Question: I am trying to send extra header in XHR request (init with $resource).Following is my config
'''
var app = angular.module('app',['angularMoment']).
run(function ($rootScope,$location,$route, $timeout, $http) {
var token = localStorage.getItem("userToken");
$http.defaults.headers.common.token = token;
}
'''
I am changing hash params (eg. after login process) to navigate in app. So when I am sending any XHR request after login process (wihout mannual reload), it's sending (request header) as . But when I reload my page manually it's working fine (i.e sending token as header). Also I tried with '$route.reload()' but it's not working.
Please suggest how can I get rid of this issue.
Thanks
After trying with follwing code :
'''
app.factory('tokenInterceptorService', ['$q', '$location', function ($q, $location) {
var tokenInterceptor = {};
var request = function (config) {
config.headers = config.headers || {};
var token = localStorage.getItem("userToken");
config.headers.token = token;
return config;
}
// if response errors with 401 redirect to lgoin
var response = function (rejection) {
if (rejection.status === 401) {
$location.path('/');
}
return $q.reject(rejection);
}
tokenInterceptor.request = request;
tokenInterceptor.response = response;
return tokenInterceptor;
}]);
app.config(function ($httpProvider) {
$httpProvider.interceptors.push('tokenInterceptorService');
});
app.run(function ($rootScope, $location,$route, $timeout, $http) {
$rootScope.config = {};
$rootScope.config.app_url = $location.url();
$rootScope.config.app_path = $location.path();
$rootScope.layout = {};
$rootScope.layout.loading = false;
$rootScope.$on('$routeChangeStart', function () {
//need to validate
console.log($rootScope.isValidated + "app");
//show loading
$timeout(function(){
$rootScope.layout.loading = true;
});
});
$rootScope.$on('$routeChangeSuccess', function () {
//hide loading
$timeout(function(){
$rootScope.layout.loading = false;
}, 200);
});
$rootScope.$on('$routeChangeError', function () {
alert('Something went wrong. Please refresh.');
$rootScope.layout.loading = false;
});
})
'''
It stop rendring the views in application with "" and trapping in '$rootScope.$on('$routeChangeError',' and giving the error .

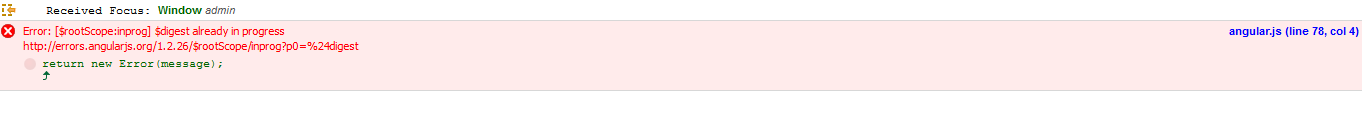
Answer: Since if I understand correctly your user token is always taken from localstorage, you can setup a watch on that localStorage key in your run function (Demo plunker for working with Localstorage in angular: <URL>
'''
angular.module('app',[]).run(['$rootScope', '$http', function($root, $http) {
$root.$watch(function() {
return localStorage.getItem('userToken');
}, function(userToken) {
$http.defaults.headers.common.token = userToken;
});
});
'''
This should solve your problems without any interceptors etc.
However I'd actually recommend using http interceptor as calls to localStorage are , or setting the defaults where you actually set the user token after login or logout (save it also on a scope variable, and initialize it in the run part like you do now).